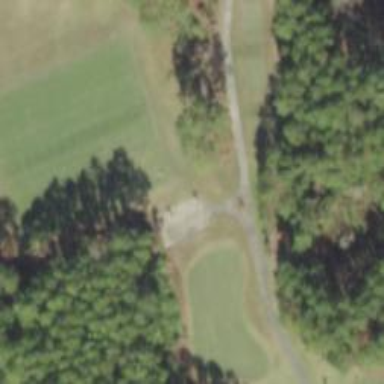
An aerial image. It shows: Service road used as golf cart path.